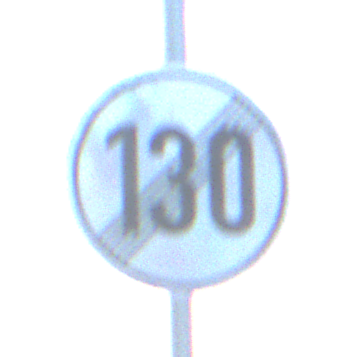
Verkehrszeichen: EndeGeschwindigkeit130
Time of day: SunriseSunset
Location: Outdoor (Nature)
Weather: PartlyCloudy
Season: NotSpecified
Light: Natural